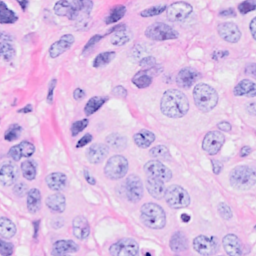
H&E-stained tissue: Breast